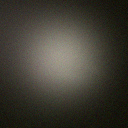
Screen state: off